I will show an image sequence of human cooking. I have annotated the images with numbered circles. Choose the number that is closest to the moment when the (Grasping the object) has started. You are a five-time world champion in this game. Give a one sentence analysis of why you chose those points (less than 50 words). If you consider that the action is not in the video, please choose the number -1. Provide your answer at the end in a json file of this format: {"points": []}
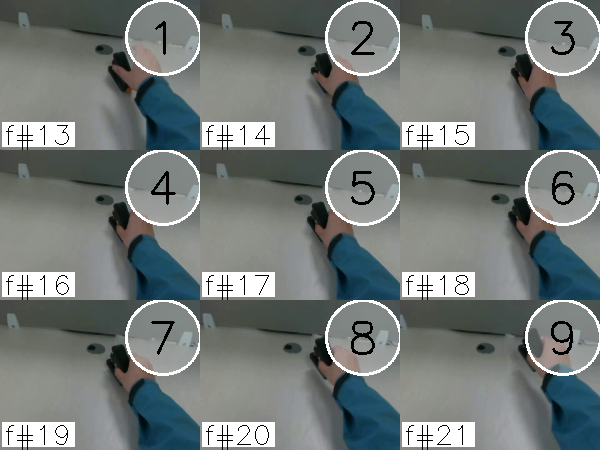
Frame 3 shows the clearest moment of hand-object contact.
{"points": [3]}